Question: I want use dropbox saver button but it works just for example file in <URL>
It's not working for any other direct links.(return: "This Download attempt timed out")
Is error from dropbox or ... ?
my code is:
'''
<script type="text/javascript" src="https://www.dropbox.com/static/api/2/dropins.js" id="dropboxjs" data-app-key="urz05zr6ho1rnri"></script>
<a href="https://dl.dropboxusercontent.com/s/deroi5nwm6u7gdf/advice.png" class="dropbox-saver"></a>
<a href="http://icons.iconarchive.com/icons/pelfusion/paper-cut-social/256/Facebook-icon.png" class="dropbox-saver"></a>
'''
this code can upload 'advice.png'.(example in saver doc)
but can't upload 'Facebook-icon.png'.(my example file)

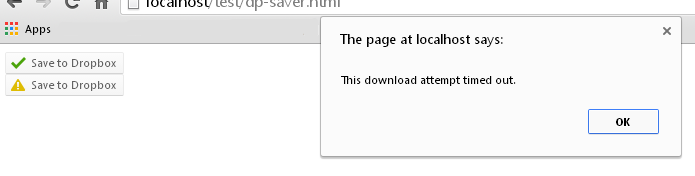
Answer: I found answer
Error was from dropbox.
details: <URL>